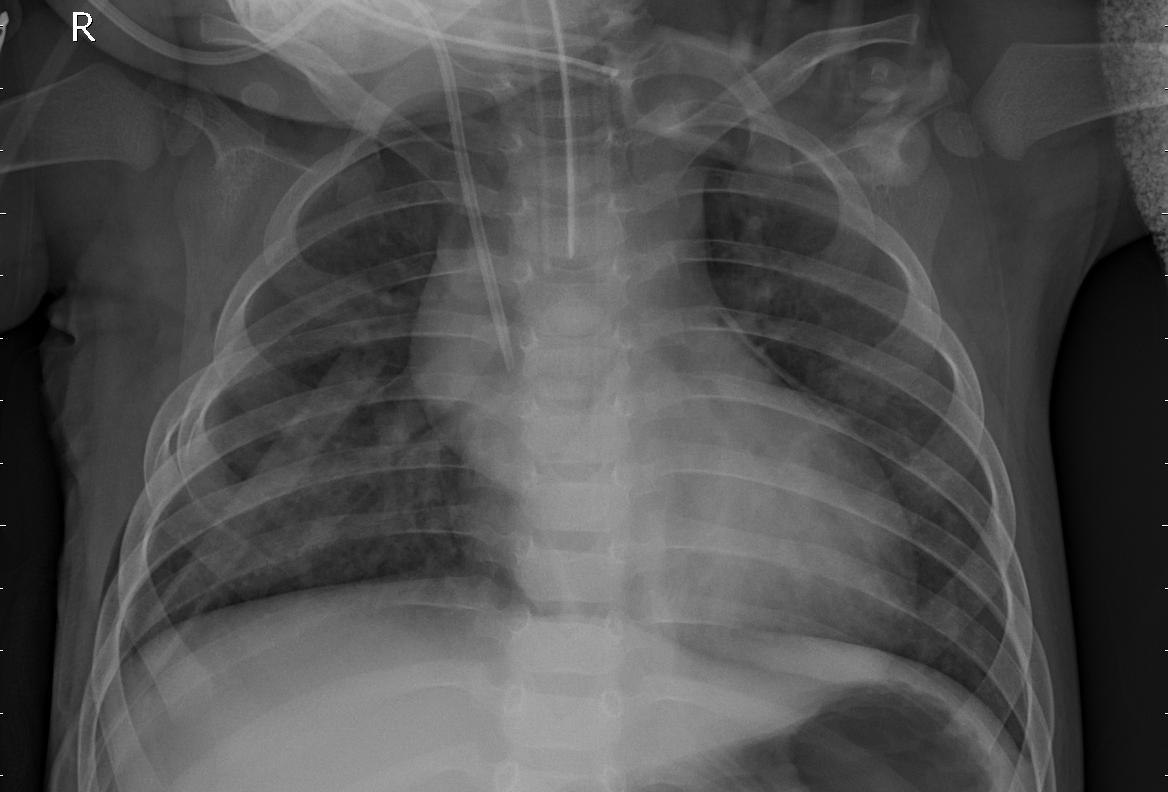
Diagnosis: PNEUMONIA